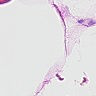
Metastatic tissue present: no